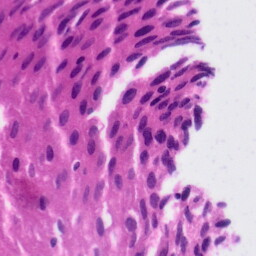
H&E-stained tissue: Tonsil